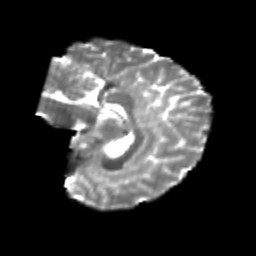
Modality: T2w
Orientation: sagittal
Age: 24
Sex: female
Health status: healthy
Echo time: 0.074 s